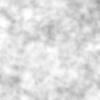
Label: no_change